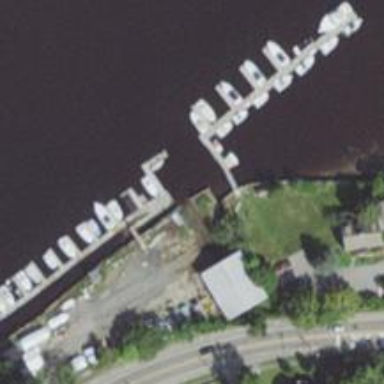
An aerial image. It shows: Pier with mooring facilities.